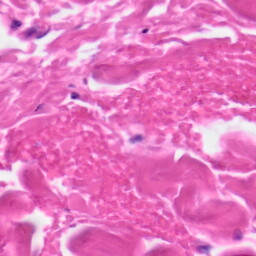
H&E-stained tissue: Skin